Field crop: maize
Growth stage: 2
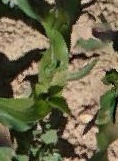
Species: maize